八年级 · 度量几何学
一副三角板, 按如图所示叠放在一起, 则图中 $\angle \alpha$ 的度数是 ( )

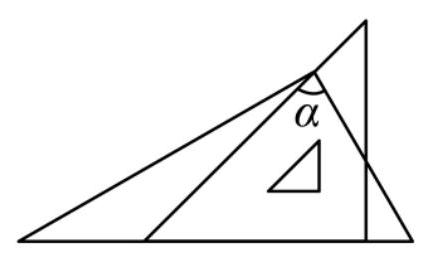
$55^{\circ}$
B. $60^{\circ}$
C. $65^{\circ}$
D. $75^{\circ}$
答案: D